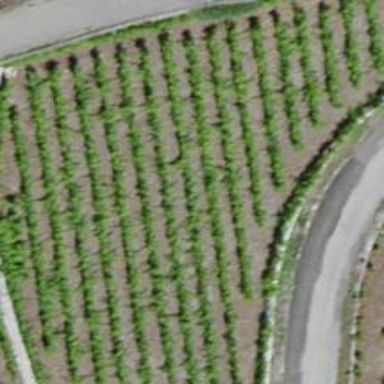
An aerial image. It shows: Vineyard with grape crops.